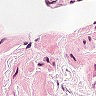
Metastatic tissue present: no